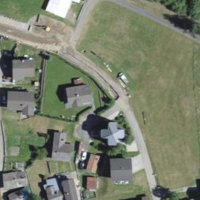
EUNIS habitat code: 24
Species observed at this site:
Phoenicurus ochruros
Trifolium repens